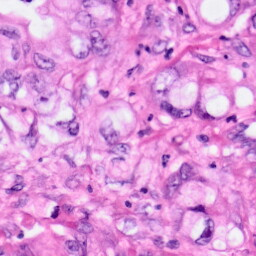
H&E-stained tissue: Pancreatic